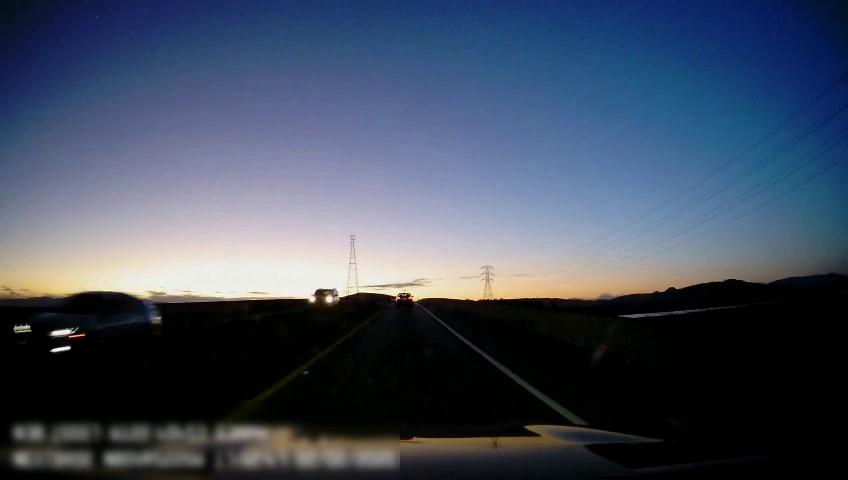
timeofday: Dusk/Dawn/Twilight
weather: Sunny
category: Drivable Space
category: Vehicles | Car
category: Vehicles | Car
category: Vehicles | Car
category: Lanes | Current Lane
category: Lanes | Current Lane